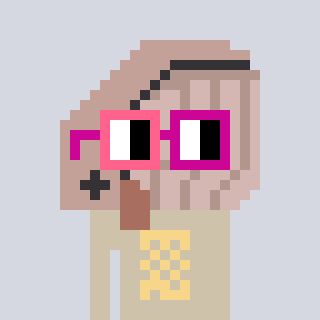
a pixel art character with square pink and red glasses, a whale-shaped head and a bege-colored body on a cool background